Field crop: tomato
Growth stage: 1
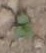
Species: solanum